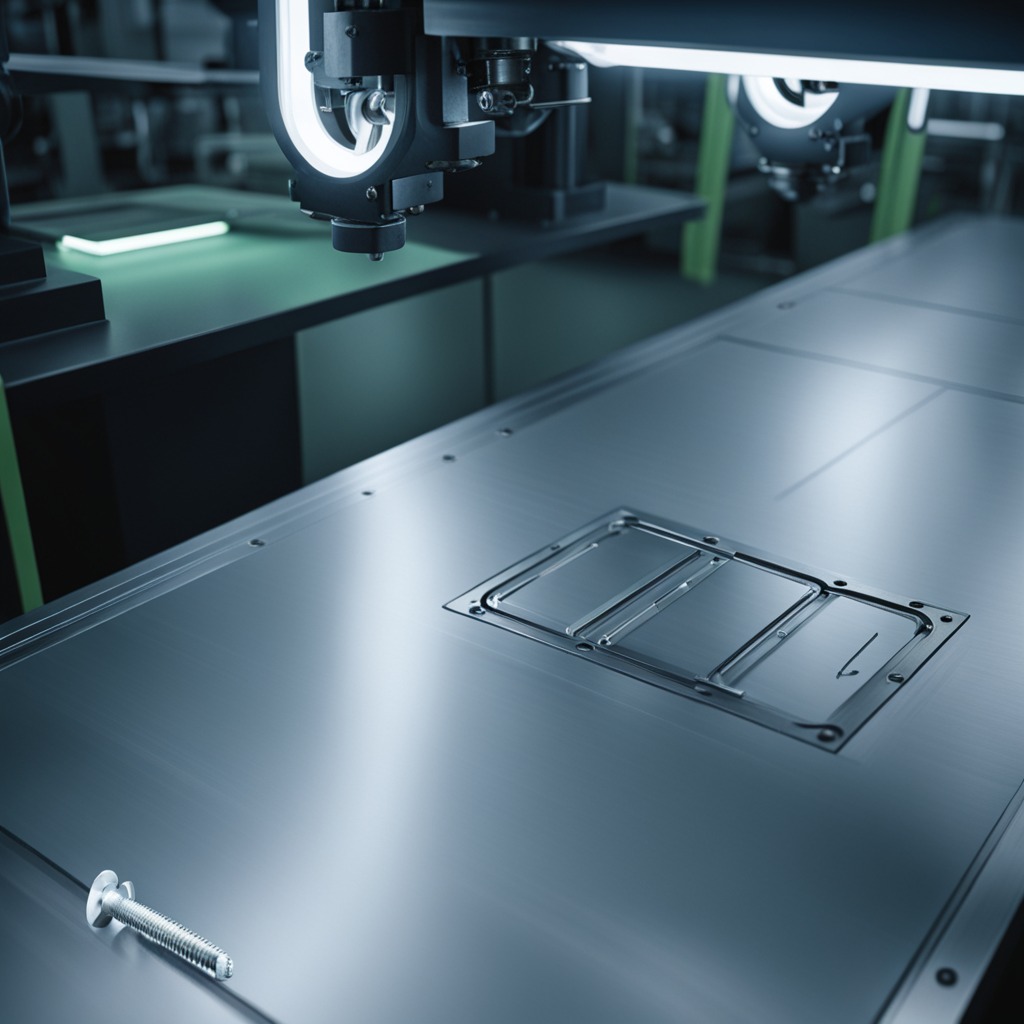
A metal screw is lying on the metal table in a machine shop under fluorescent lights.